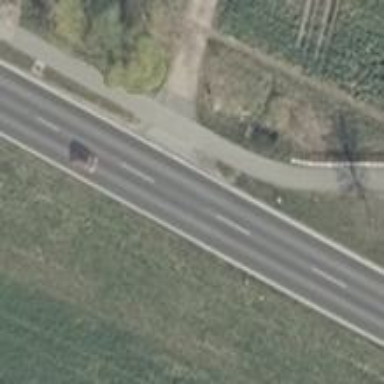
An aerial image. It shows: Secondary road with asphalt surface.